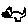
Label: cat